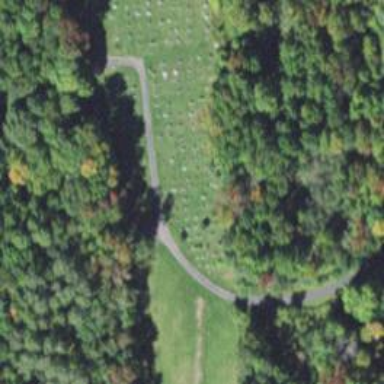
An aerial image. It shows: Cemetery.